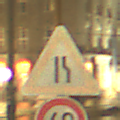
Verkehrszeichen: EinseitigVerengteFahrbahnRechts
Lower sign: Geschwindigkeit60
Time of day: Night
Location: Outdoor (Urban)
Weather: Overcast
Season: NotSpecified
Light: Artificial